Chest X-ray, PA view. Patient: 72 years old, sex F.
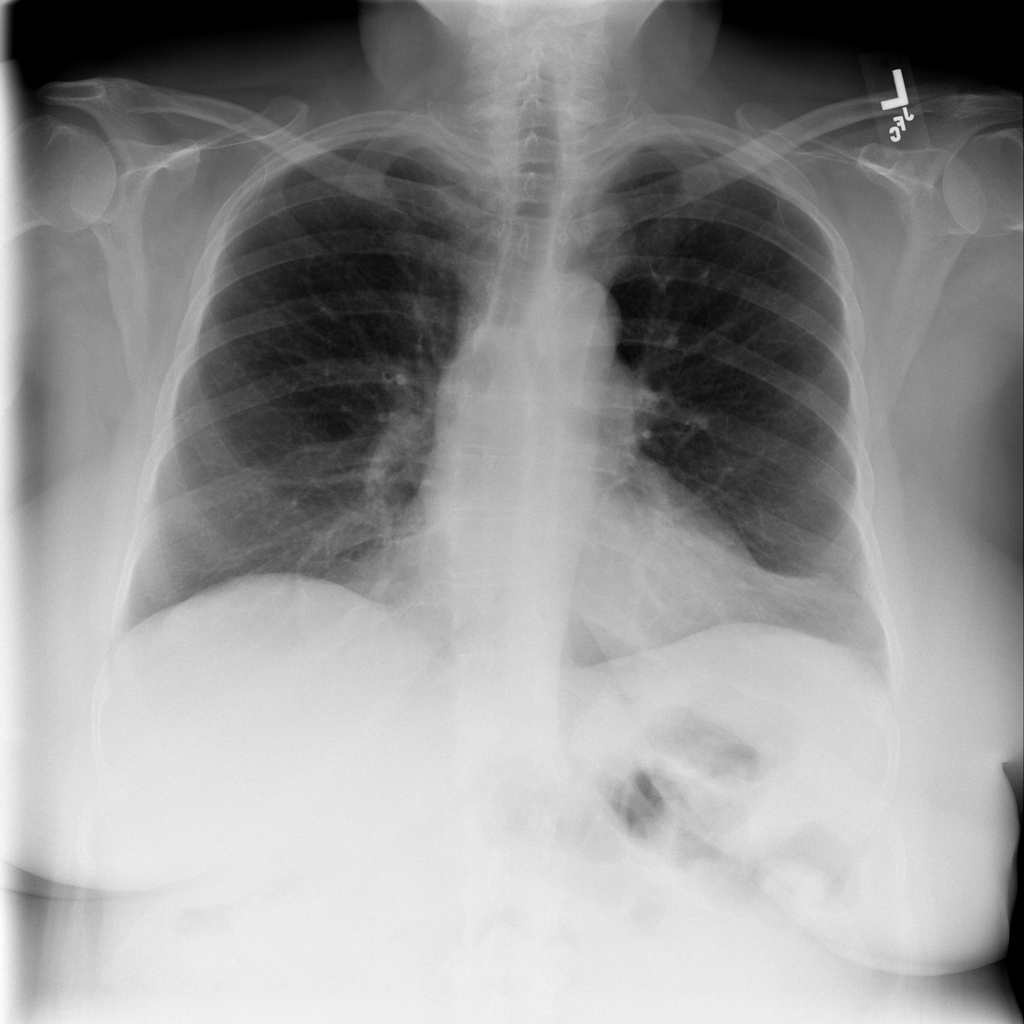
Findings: No Finding